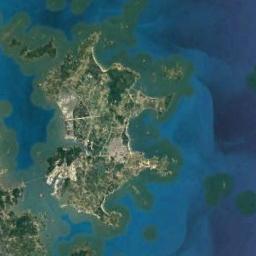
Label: island